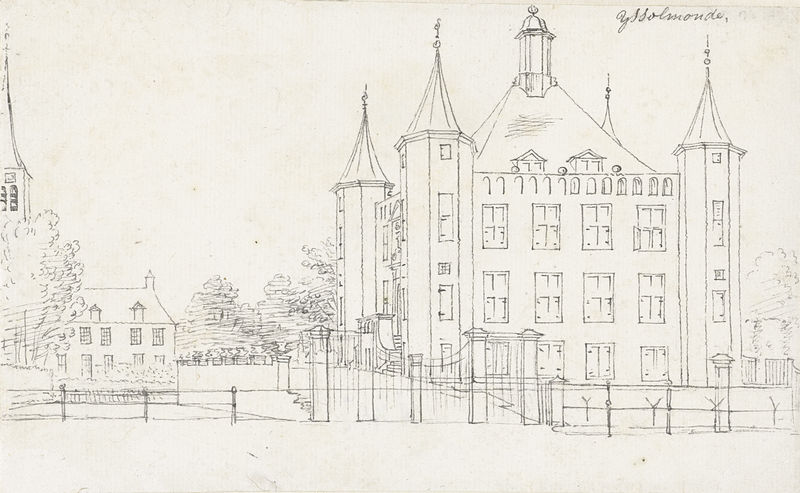
Titel: Het kasteel te IJsselmonde met links de kerktoren
Künstler: Cornelis Pronk
Standort: Amsterdam
Institution: Rijksmuseum
Schlagwörter: baum, bäume, kirchturm, fenster, skizze, straße, zeichnung, dach, haus, schloss, weg, zaun, bild, häuser, gitter, kirche, wald, turm, fassade, treppe, spitz, tor, erker, tusche, türme, strich, bleistift, entwurf, villa, schrägdach, strichzeichnung, türm, herrnhaus